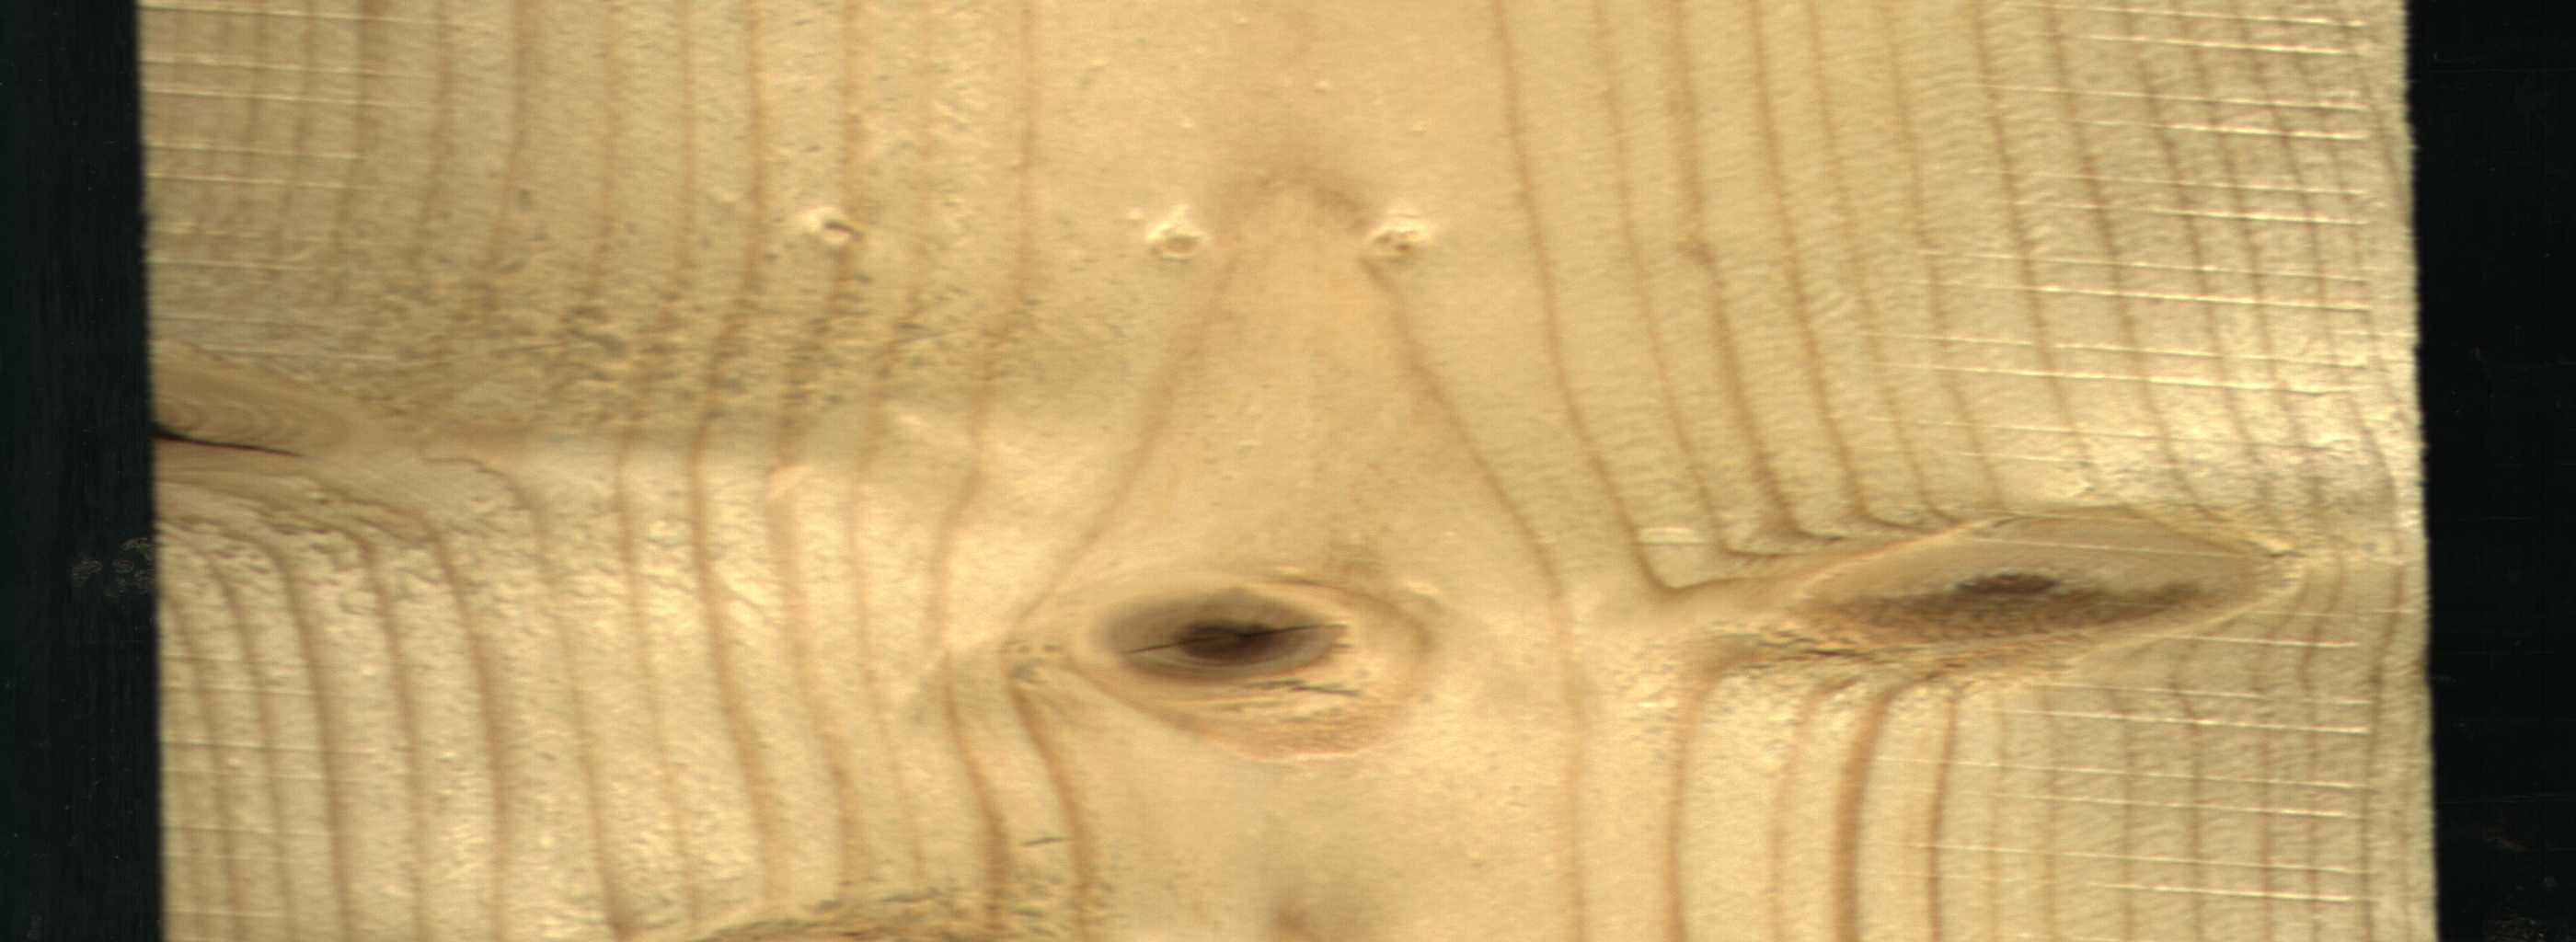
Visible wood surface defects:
knot_with_crack
knot_with_crack
Live_Knot